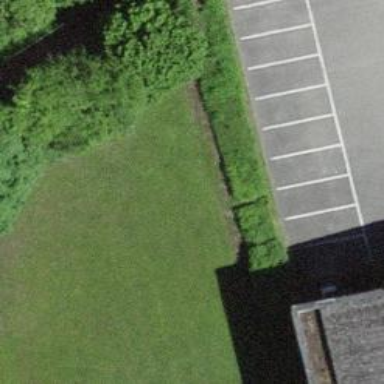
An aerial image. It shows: Parking available on the street side.